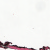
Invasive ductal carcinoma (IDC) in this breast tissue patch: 0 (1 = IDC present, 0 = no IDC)